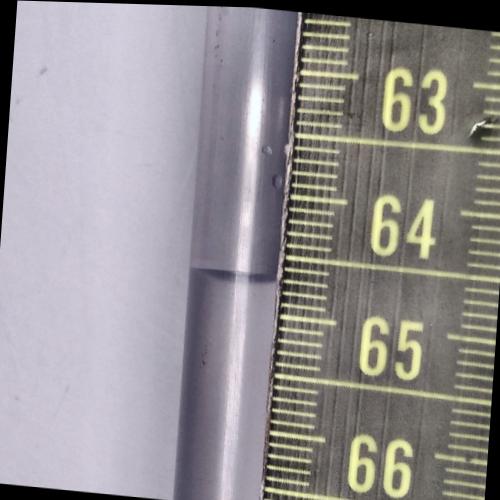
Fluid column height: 64.7 cm